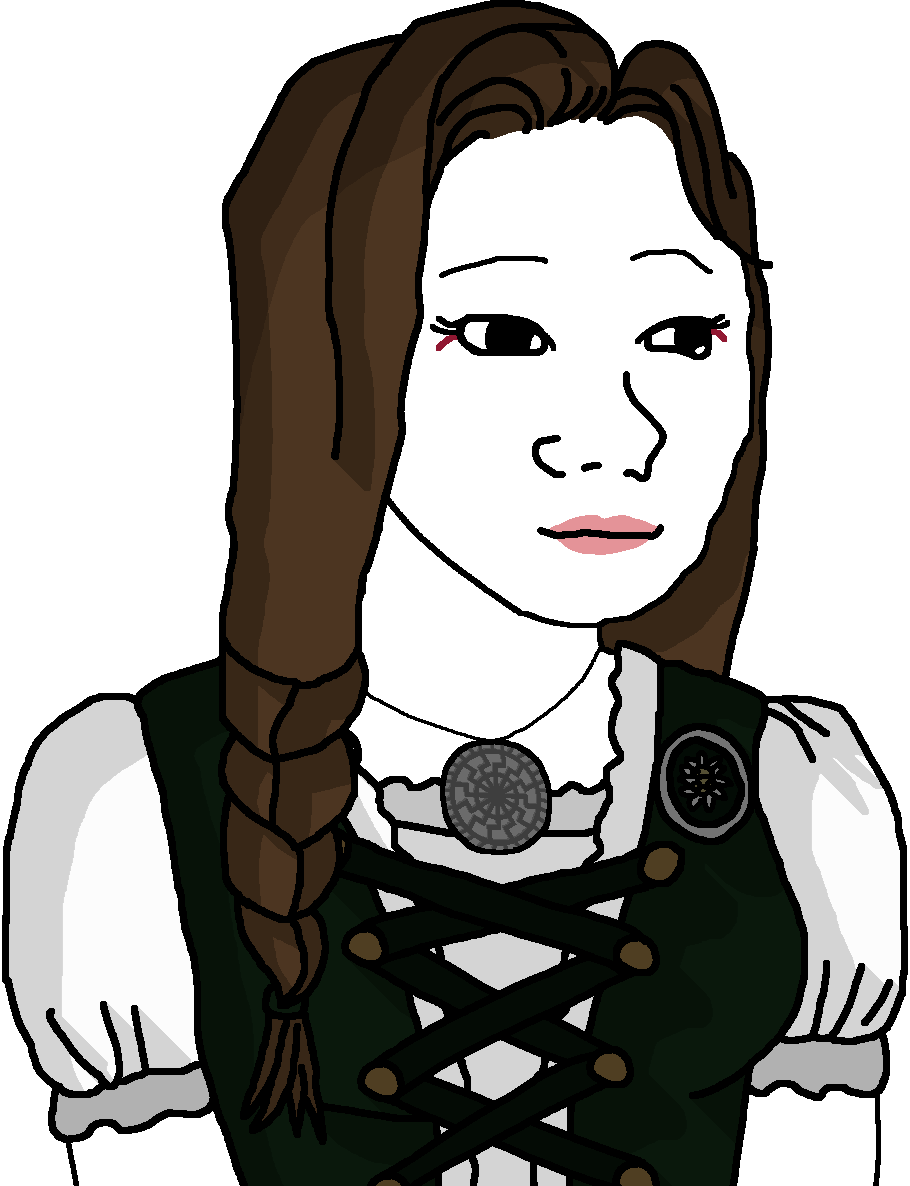
Label: 5_Trad_Wife